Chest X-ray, PA view. Patient: 43 years old, sex M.
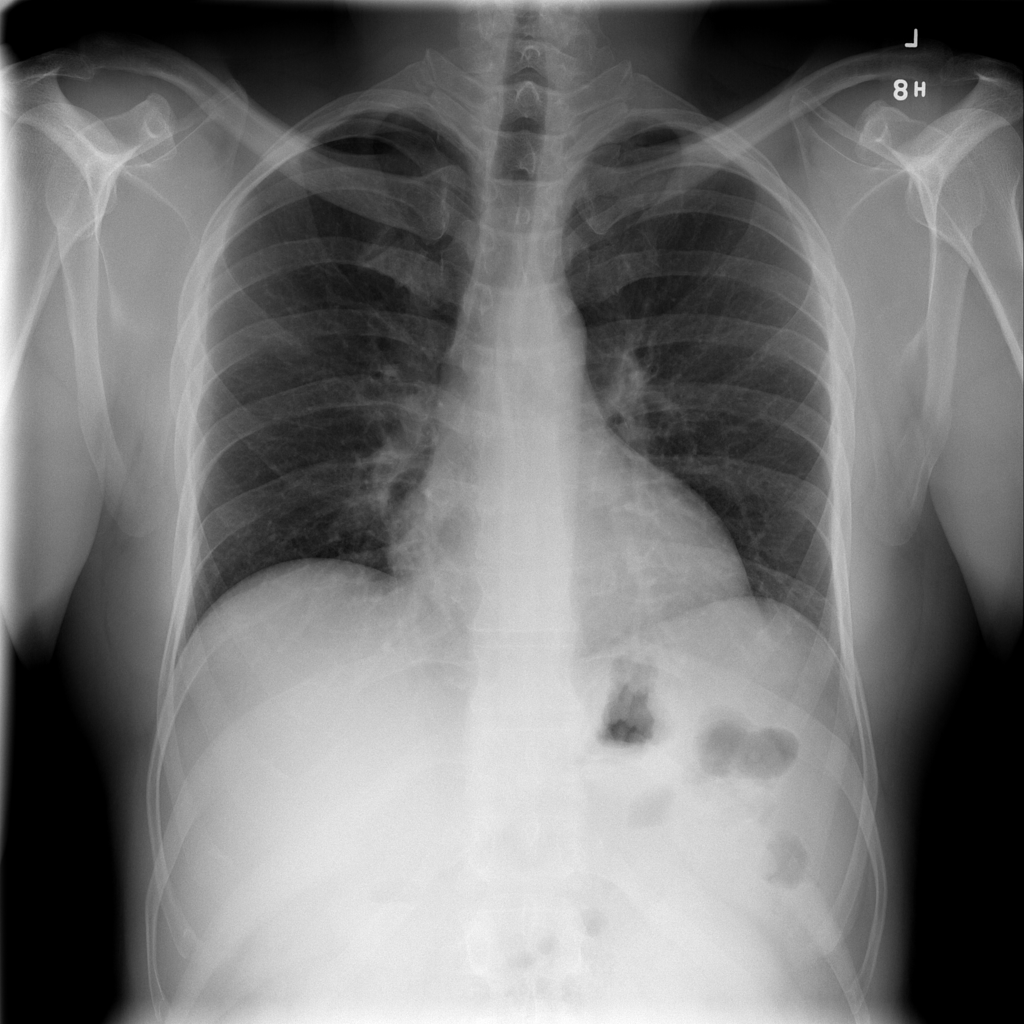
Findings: No Finding